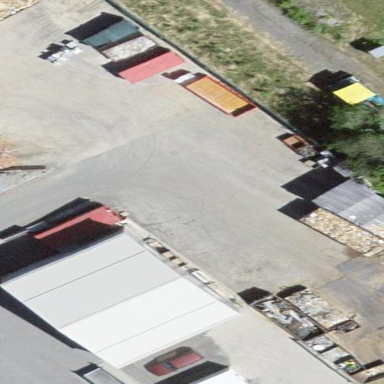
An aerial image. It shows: Garage building.